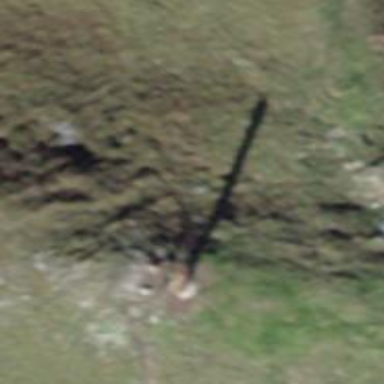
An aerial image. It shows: Historic wayside cross noted as Summit Cross.